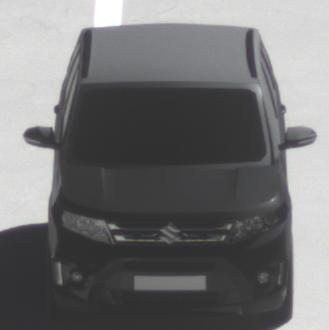
Make: Suzuki
Model: Vitara 1.6
Detailed model: Vitara (LY)
Model produced from: 2015/04
Model produced until: 2018/08
Doors: 5
Color: black
Road condition: wet road
Daytime: morning or afternoon
Contrast: high contrast